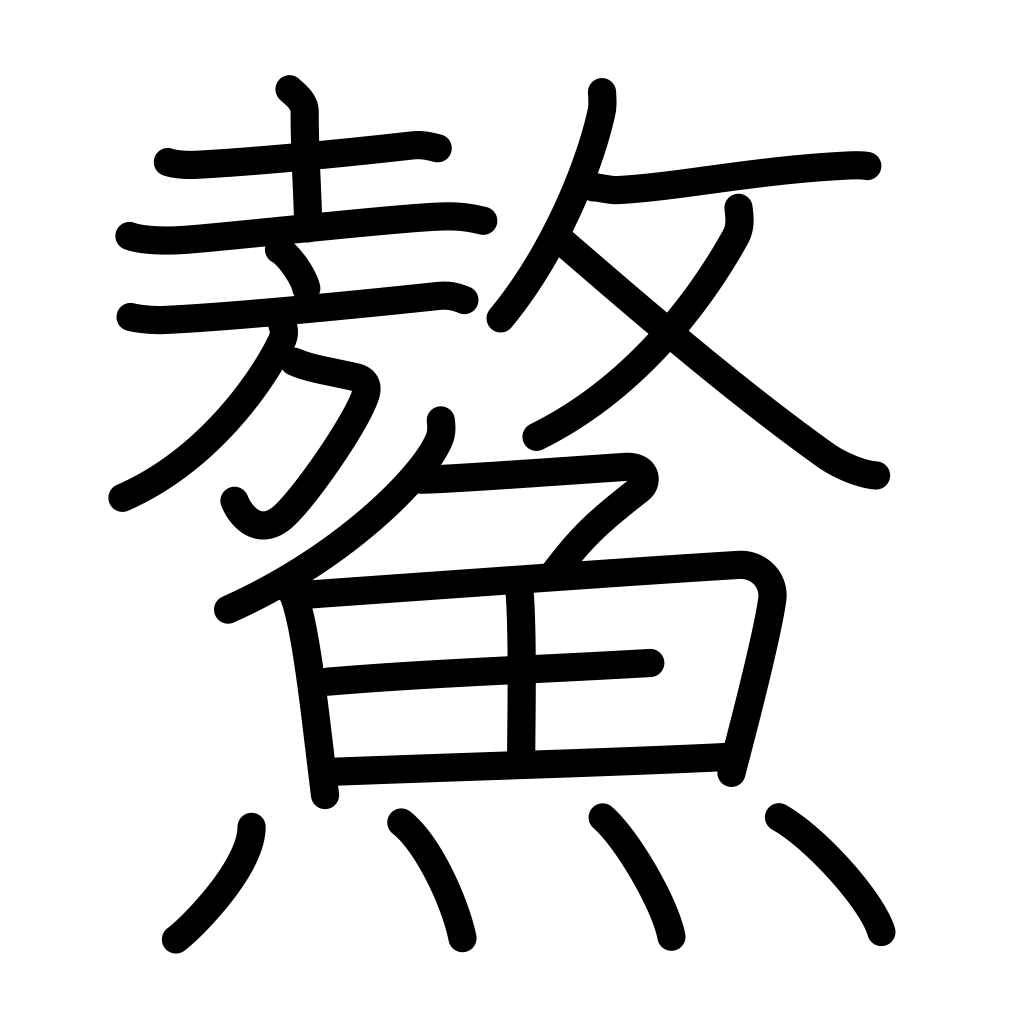
Meaning: huge sea turtle